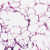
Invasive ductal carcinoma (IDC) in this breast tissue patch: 0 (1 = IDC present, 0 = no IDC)